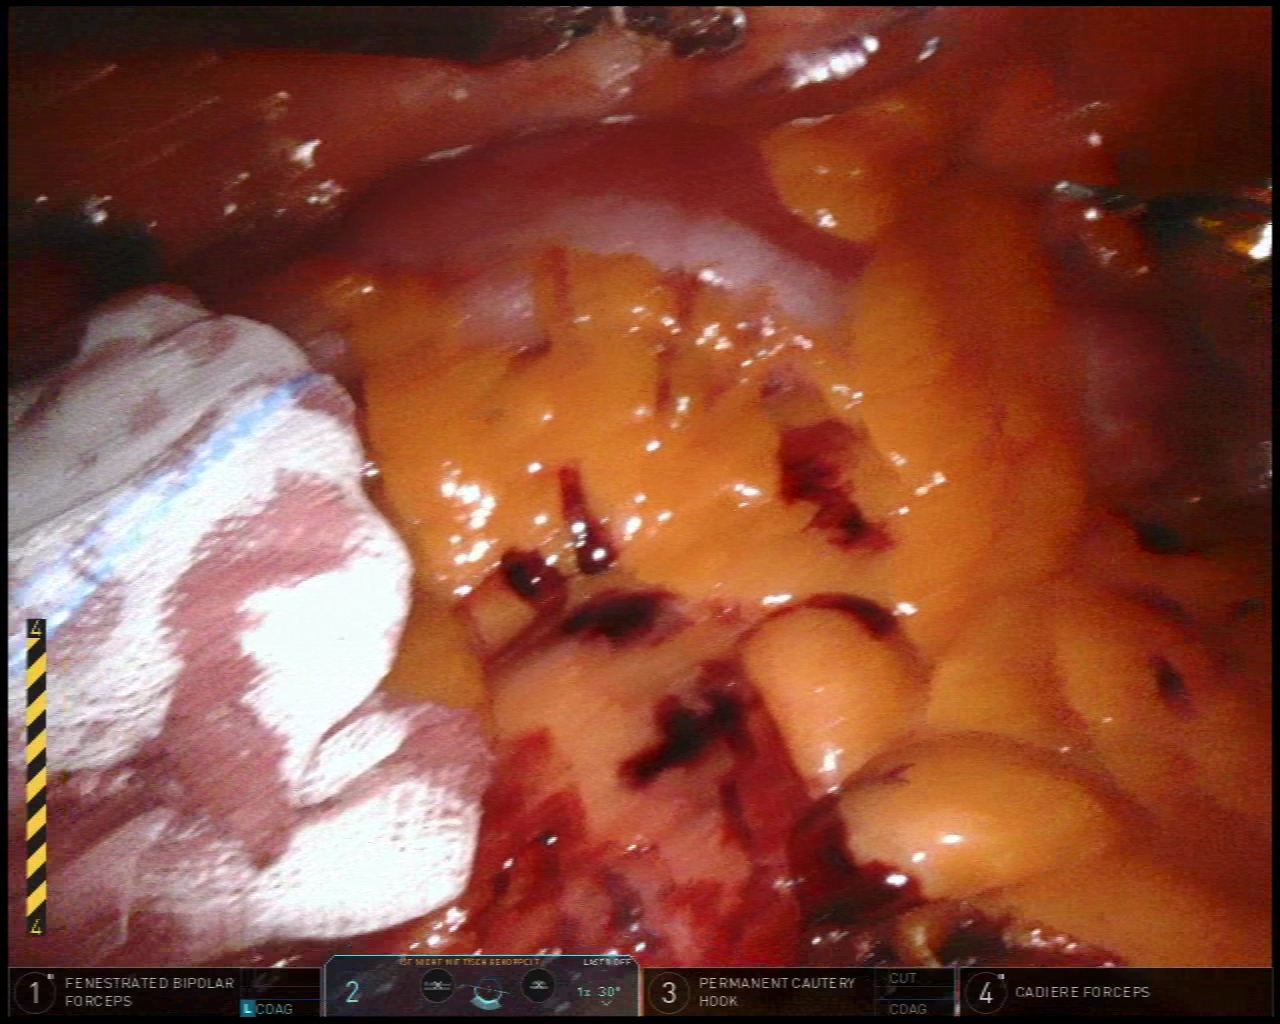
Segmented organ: colon
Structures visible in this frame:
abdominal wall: yes
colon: yes
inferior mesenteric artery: no
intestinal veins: no
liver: no
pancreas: no
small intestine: no
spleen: no
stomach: no
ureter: no
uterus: no
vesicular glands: no